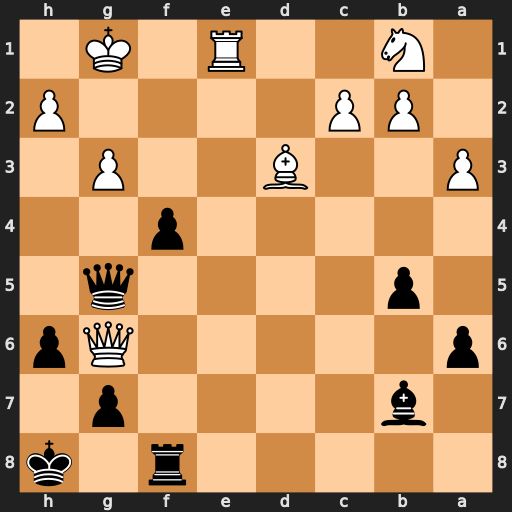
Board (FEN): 5r1k/1b4p1/p5Qp/1p4q1/5p2/P2B2P1/1PP4P/1N2R1K1
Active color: b
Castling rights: -
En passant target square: -
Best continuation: Qc5+ Kf1 fxg3+ Ke2 Qf2+ Kd1 Bf3+